Question: I had a great <URL> in VBA with WinAPI.
So, according to the structure, how VBA handles windows, we have three handles:
1. hWin - UserForm's handle
2. hClient - UserForm child's handle (Server)
3. hList - ListBox's handle

The question is - how to listen to Windows messages, incoming from Windows and generated by ListBox?
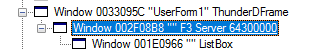
Answer: To listen to the messages, override the function that processes messages sent to a window, which is in this case 'hClient'.
To listen to a change of selection in 'UserForm1':
'''
Option Explicit
Private hWin As LongPtr
Private hClient As LongPtr
Private hList As LongPtr
Private Sub UserForm_Initialize()
' get the top window handle '
hWin = FindWindowEx(0, 0, StrPtr("ThunderDFrame"), StrPtr(Me.Caption))
If hWin Then Else Err.Raise 5, , "Top window not found"
' get first child / client window '
hClient = FindWindowEx(hWin, 0, 0, 0)
If hClient Then Else Err.Raise 5, , "Client window not found"
' create the list box '
hList = CreateWindowEx( _
dwExStyle:=WS_EX_CLIENTEDGE, _
lpClassName:=StrPtr("LISTBOX"), _
lpWindowName:=0, _
dwStyle:=WS_CHILD Or WS_VISIBLE Or WS_VSCROLL Or WS_SIZEBOX Or LBS_NOTIFY Or LBS_HASSTRINGS, _
x:=10, _
y:=10, _
nWidth:=100, _
nHeight:=100, _
hwndParent:=hClient, _
hMenu:=0, _
hInstance:=0, _
lpParam:=0)
' add some values '
SendMessage hList, LB_ADDSTRING, 0, StrPtr("item a")
SendMessage hList, LB_ADDSTRING, 0, StrPtr("item b")
SendMessage hList, LB_ADDSTRING, 0, StrPtr("item c")
' intercept messages '
UserForm1_Register Me, hClient
End Sub
Public Sub WndProc(ByVal hwnd As LongPtr, ByVal uMsg As Long, ByVal wParam As LongPtr, ByVal lParam As LongPtr)
Select Case uMsg
Case WM_COMMAND
Select Case (wParam \ 65536) And 65535 ' HIWORD '
Case LBN_SELCHANGE
Debug.Print "Selection changed"
End Select
End Select
End Sub
'''
and in a module:
'''
Option Explicit
Public Declare PtrSafe Function FindWindowEx Lib "user32.dll" Alias "FindWindowExW" ( _
ByVal hwndParent As LongPtr, _
ByVal hwndChildAfter As LongPtr, _
ByVal lpszClass As LongPtr, _
ByVal lpszWindow As LongPtr) As LongPtr
Public Declare PtrSafe Function CreateWindowEx Lib "user32.dll" Alias "CreateWindowExW" ( _
ByVal dwExStyle As Long, _
ByVal lpClassName As LongPtr, _
ByVal lpWindowName As LongPtr, _
ByVal dwStyle As Long, _
ByVal x As Long, _
ByVal y As Long, _
ByVal nWidth As Long, _
ByVal nHeight As Long, _
ByVal hwndParent As LongPtr, _
ByVal hMenu As LongPtr, _
ByVal hInstance As LongPtr, _
ByVal lpParam As LongPtr) As LongPtr
Public Declare PtrSafe Function SendMessage Lib "user32.dll" Alias "SendMessageW" ( _
ByVal hwnd As LongPtr, _
ByVal wMsg As Long, _
ByVal wParam As LongPtr, _
ByVal lParam As LongPtr) As LongPtr
Private Declare PtrSafe Function CallWindowProc Lib "user32.dll" Alias "CallWindowProcW" ( _
ByVal lpPrevWndFunc As LongPtr, _
ByVal hwnd As LongPtr, _
ByVal Msg As Long, _
ByVal wParam As LongPtr, _
ByVal lParam As LongPtr) As LongPtr
#If Win64 Then
Private Declare PtrSafe Function SetWindowLong Lib "user32.dll" Alias "SetWindowLongPtrW" ( _
ByVal hwnd As LongPtr, _
ByVal nIndex As Long, _
ByVal dwNewLong As LongPtr) As Long
#Else
Private Declare PtrSafe Function SetWindowLong Lib "user32.dll" Alias "SetWindowLongW" ( _
ByVal hwnd As LongPtr, _
ByVal nIndex As Long, _
ByVal dwNewLong As LongPtr) As Long
#End If
Public Const WS_EX_CLIENTEDGE = &H200&
Public Const WS_CHILD = &H40000000
Public Const WS_VISIBLE = &H10000000
Public Const WS_VSCROLL = &H200000
Public Const WS_SIZEBOX = &H40000
Public Const LBS_NOTIFY = &H1&
Public Const LBS_HASSTRINGS = &H40&
Public Const LB_ADDSTRING = &H180&
Public Const GW_CHILD = &O5&
Public Const GWL_WNDPROC As Long = -4
Public Const WM_COMMAND = &H111&
Public Const LBN_SELCHANGE = 1
Private UserForm1_Form As UserForm1
Private UserForm1_Func As LongPtr
Public Sub UserForm1_Register(form As UserForm1, ByVal hwnd As LongPtr)
Set UserForm1_Form = form
UserForm1_Func = SetWindowLong(hwnd, GWL_WNDPROC, AddressOf UserForm1_WinProc)
If UserForm1_Func = 0 Then Err.Raise 1, , "Failed to register"
End Sub
Private Function UserForm1_WinProc(ByVal hwnd As LongPtr, ByVal uMsg As Long, ByVal wParam As LongPtr, ByVal lParam As LongPtr) As LongPtr
UserForm1_Form.WndProc hwnd, uMsg, wParam, lParam
UserForm1_WinProc = CallWindowProc(UserForm1_Func, hwnd, uMsg, wParam, lParam)
End Function
'''